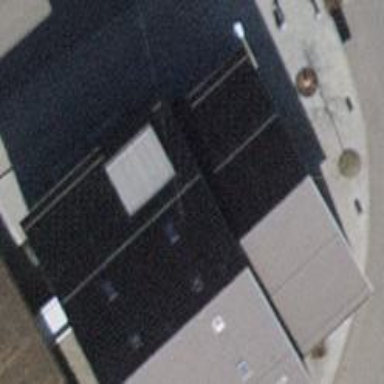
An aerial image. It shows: Police facility.